Aerial crown-view tile of a tropical tree (Barro Colorado Island, Panama), acquired 20241112:
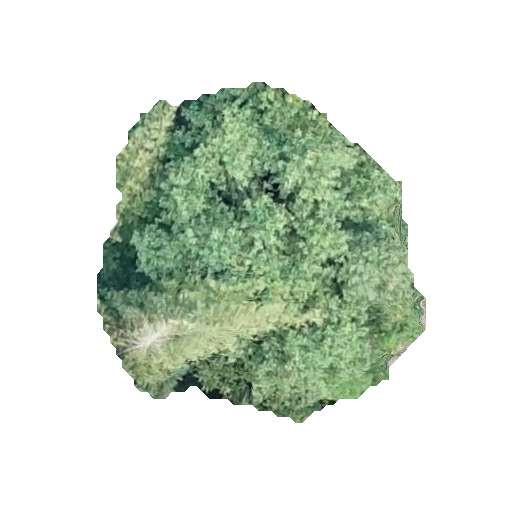
Species: Hieronyma alchorneoides
GBIF accepted scientific name: Hieronyma alchorneoides
Crown area: 128.614 m²